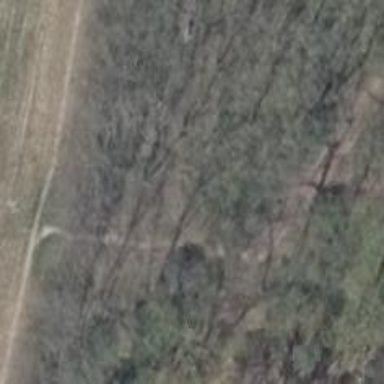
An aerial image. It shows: Path on the ground.